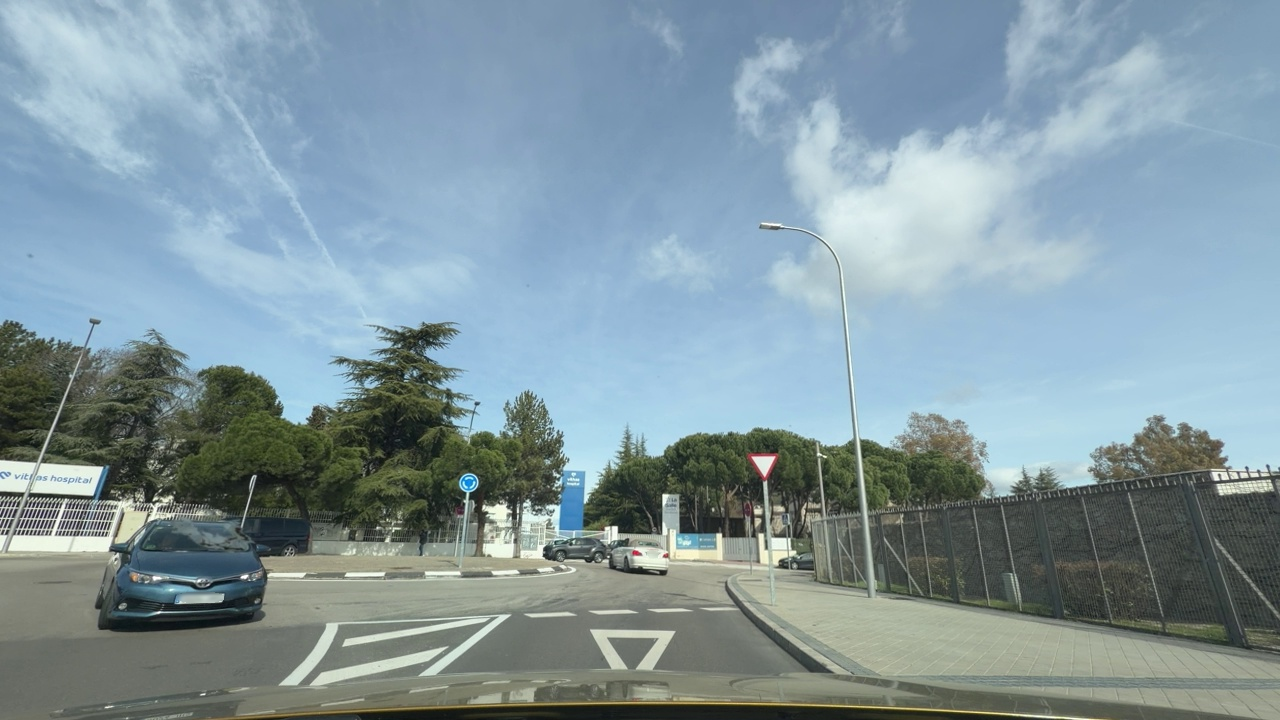
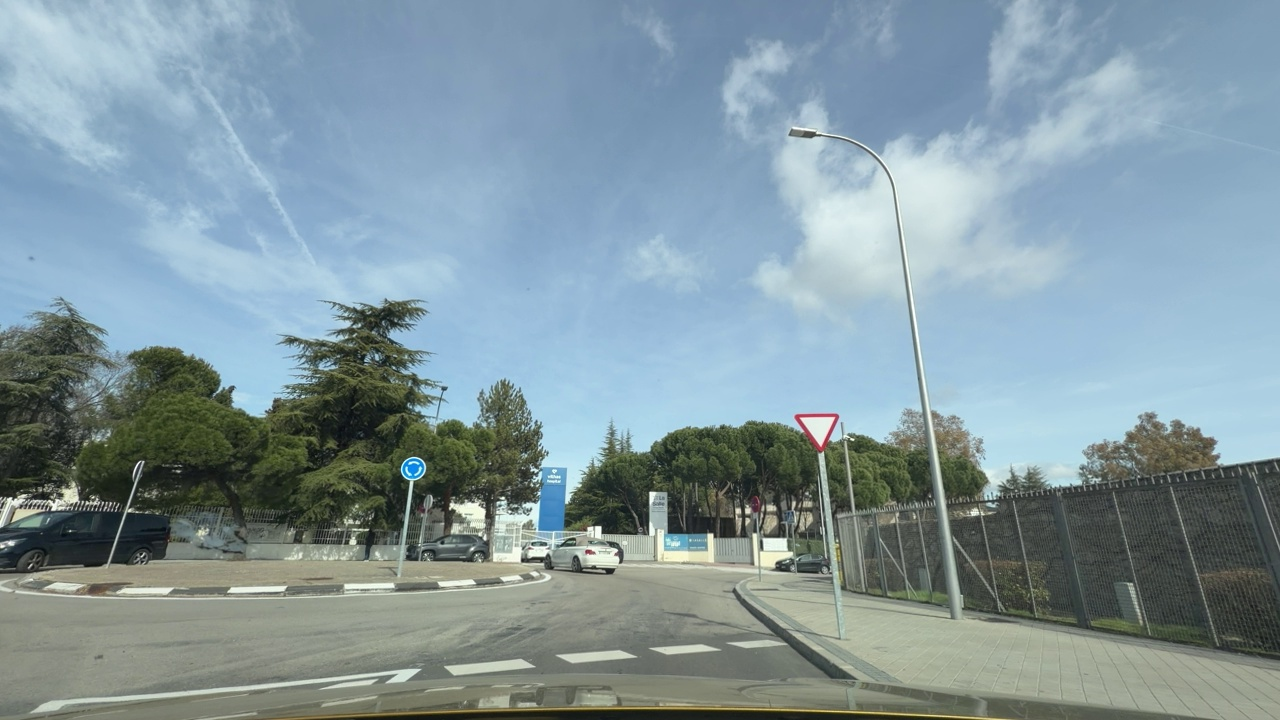
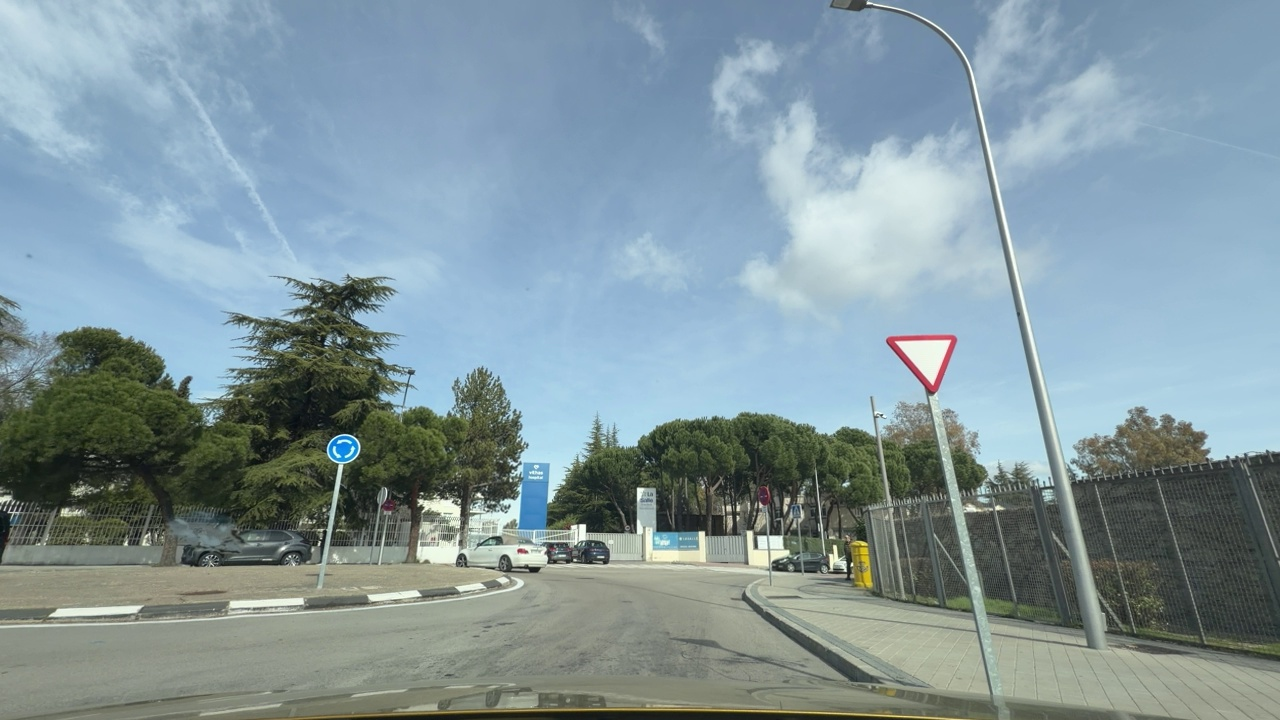
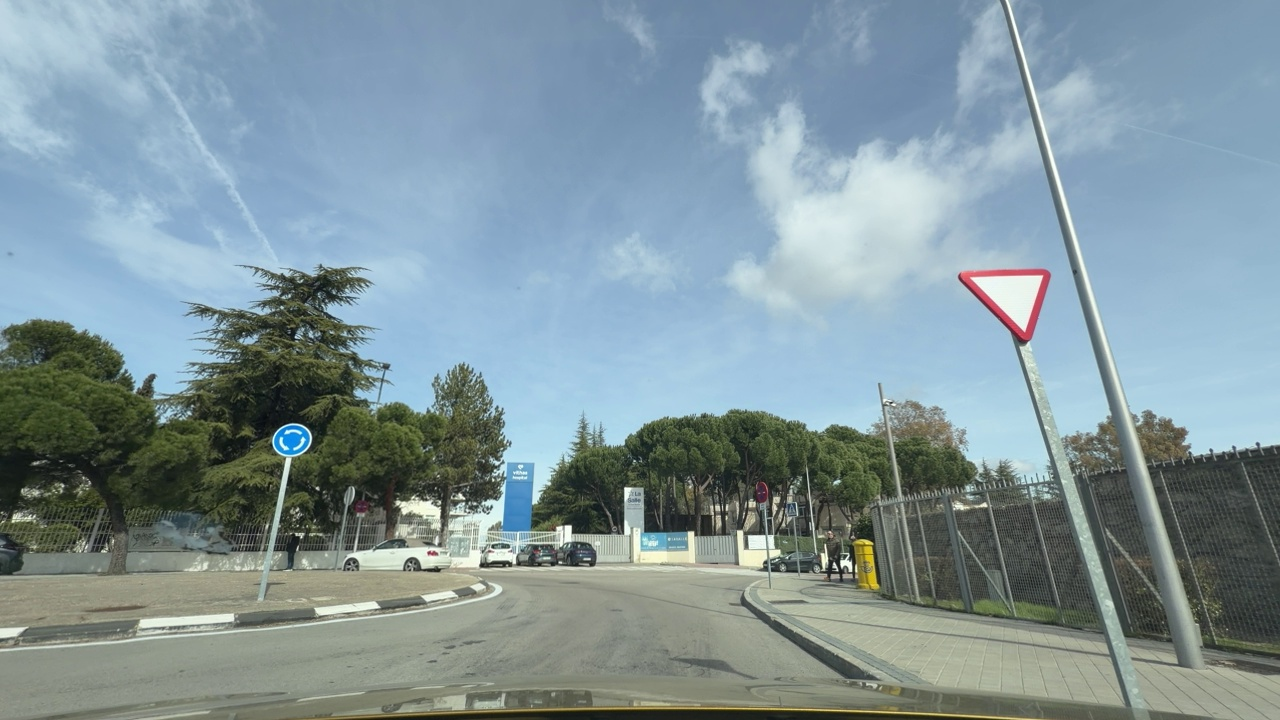
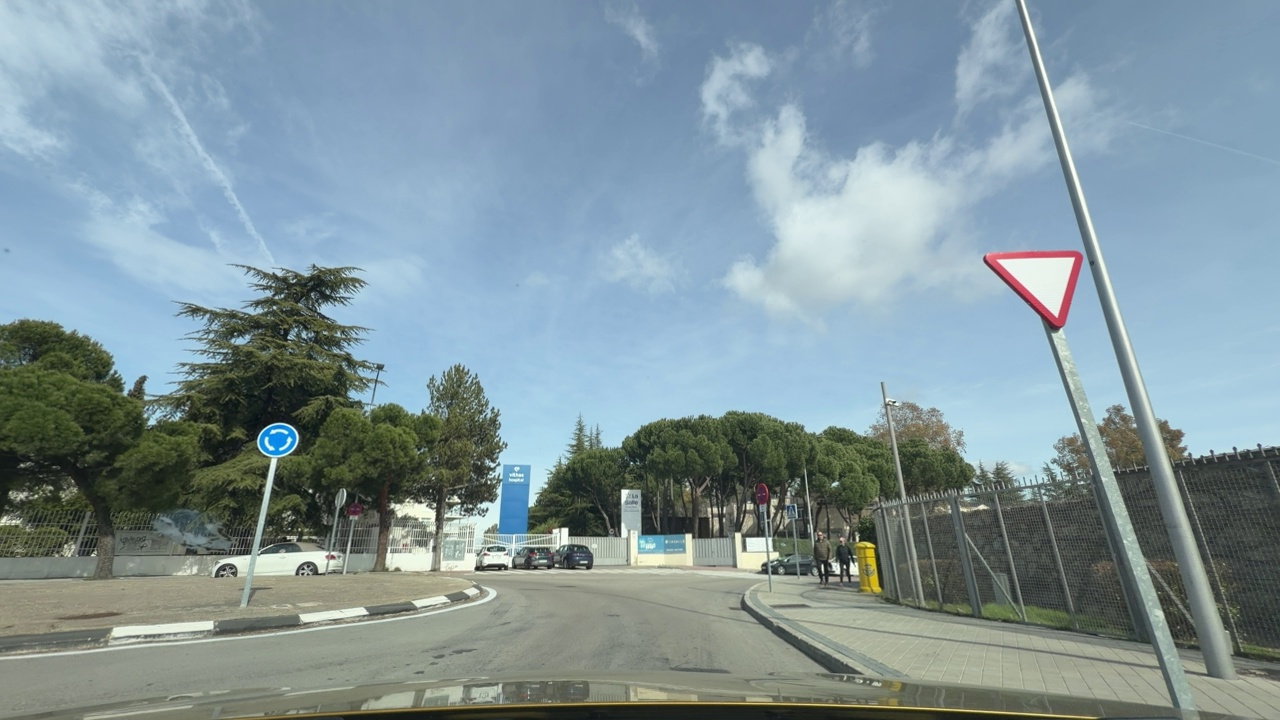
Situation: Roundabout
Question: Is the ego vehicle currently inside a roundabout?
Answer: Yes
Reasoning: The ego vehicle is in a circular roadway with a centra island.

Situation: Roundabout
Question: Is a roundabout visible ahead in the ego direction?
Answer: Yes
Reasoning: Both the roundabout sign and thecentral island are visible.

Situation: Roundabout
Question: Is the ego vehicle stationary while another vehicle crosses its path within the roundabout?
Answer: No
Reasoning: The ego vehicle is moving and there are no other crossing vehicles inside the roundabout.